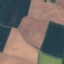
Land use / land cover: AnnualCrop